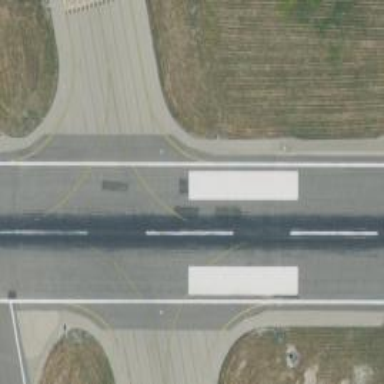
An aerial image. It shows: Runway surface made of asphalt at airport.